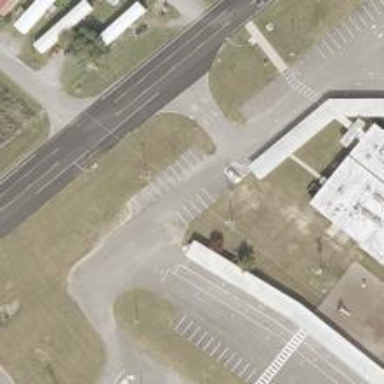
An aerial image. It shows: Parking space.